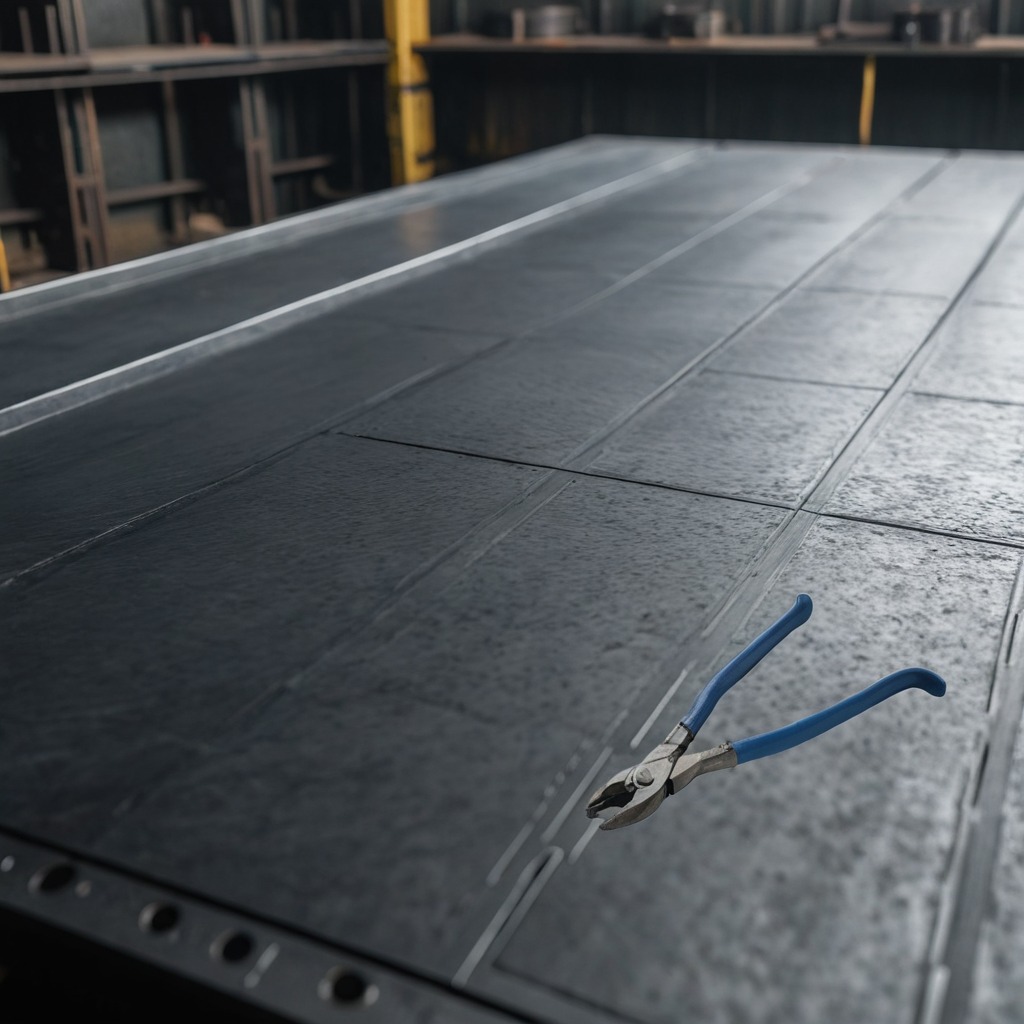
A plier is lying on the cold steel table in a mining workshop.